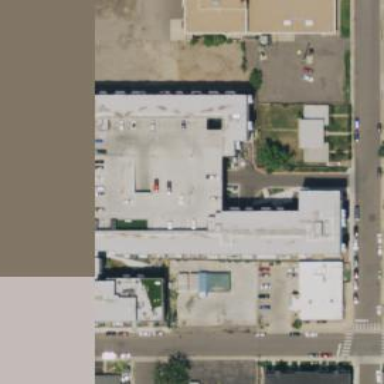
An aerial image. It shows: Garage building.